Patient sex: M
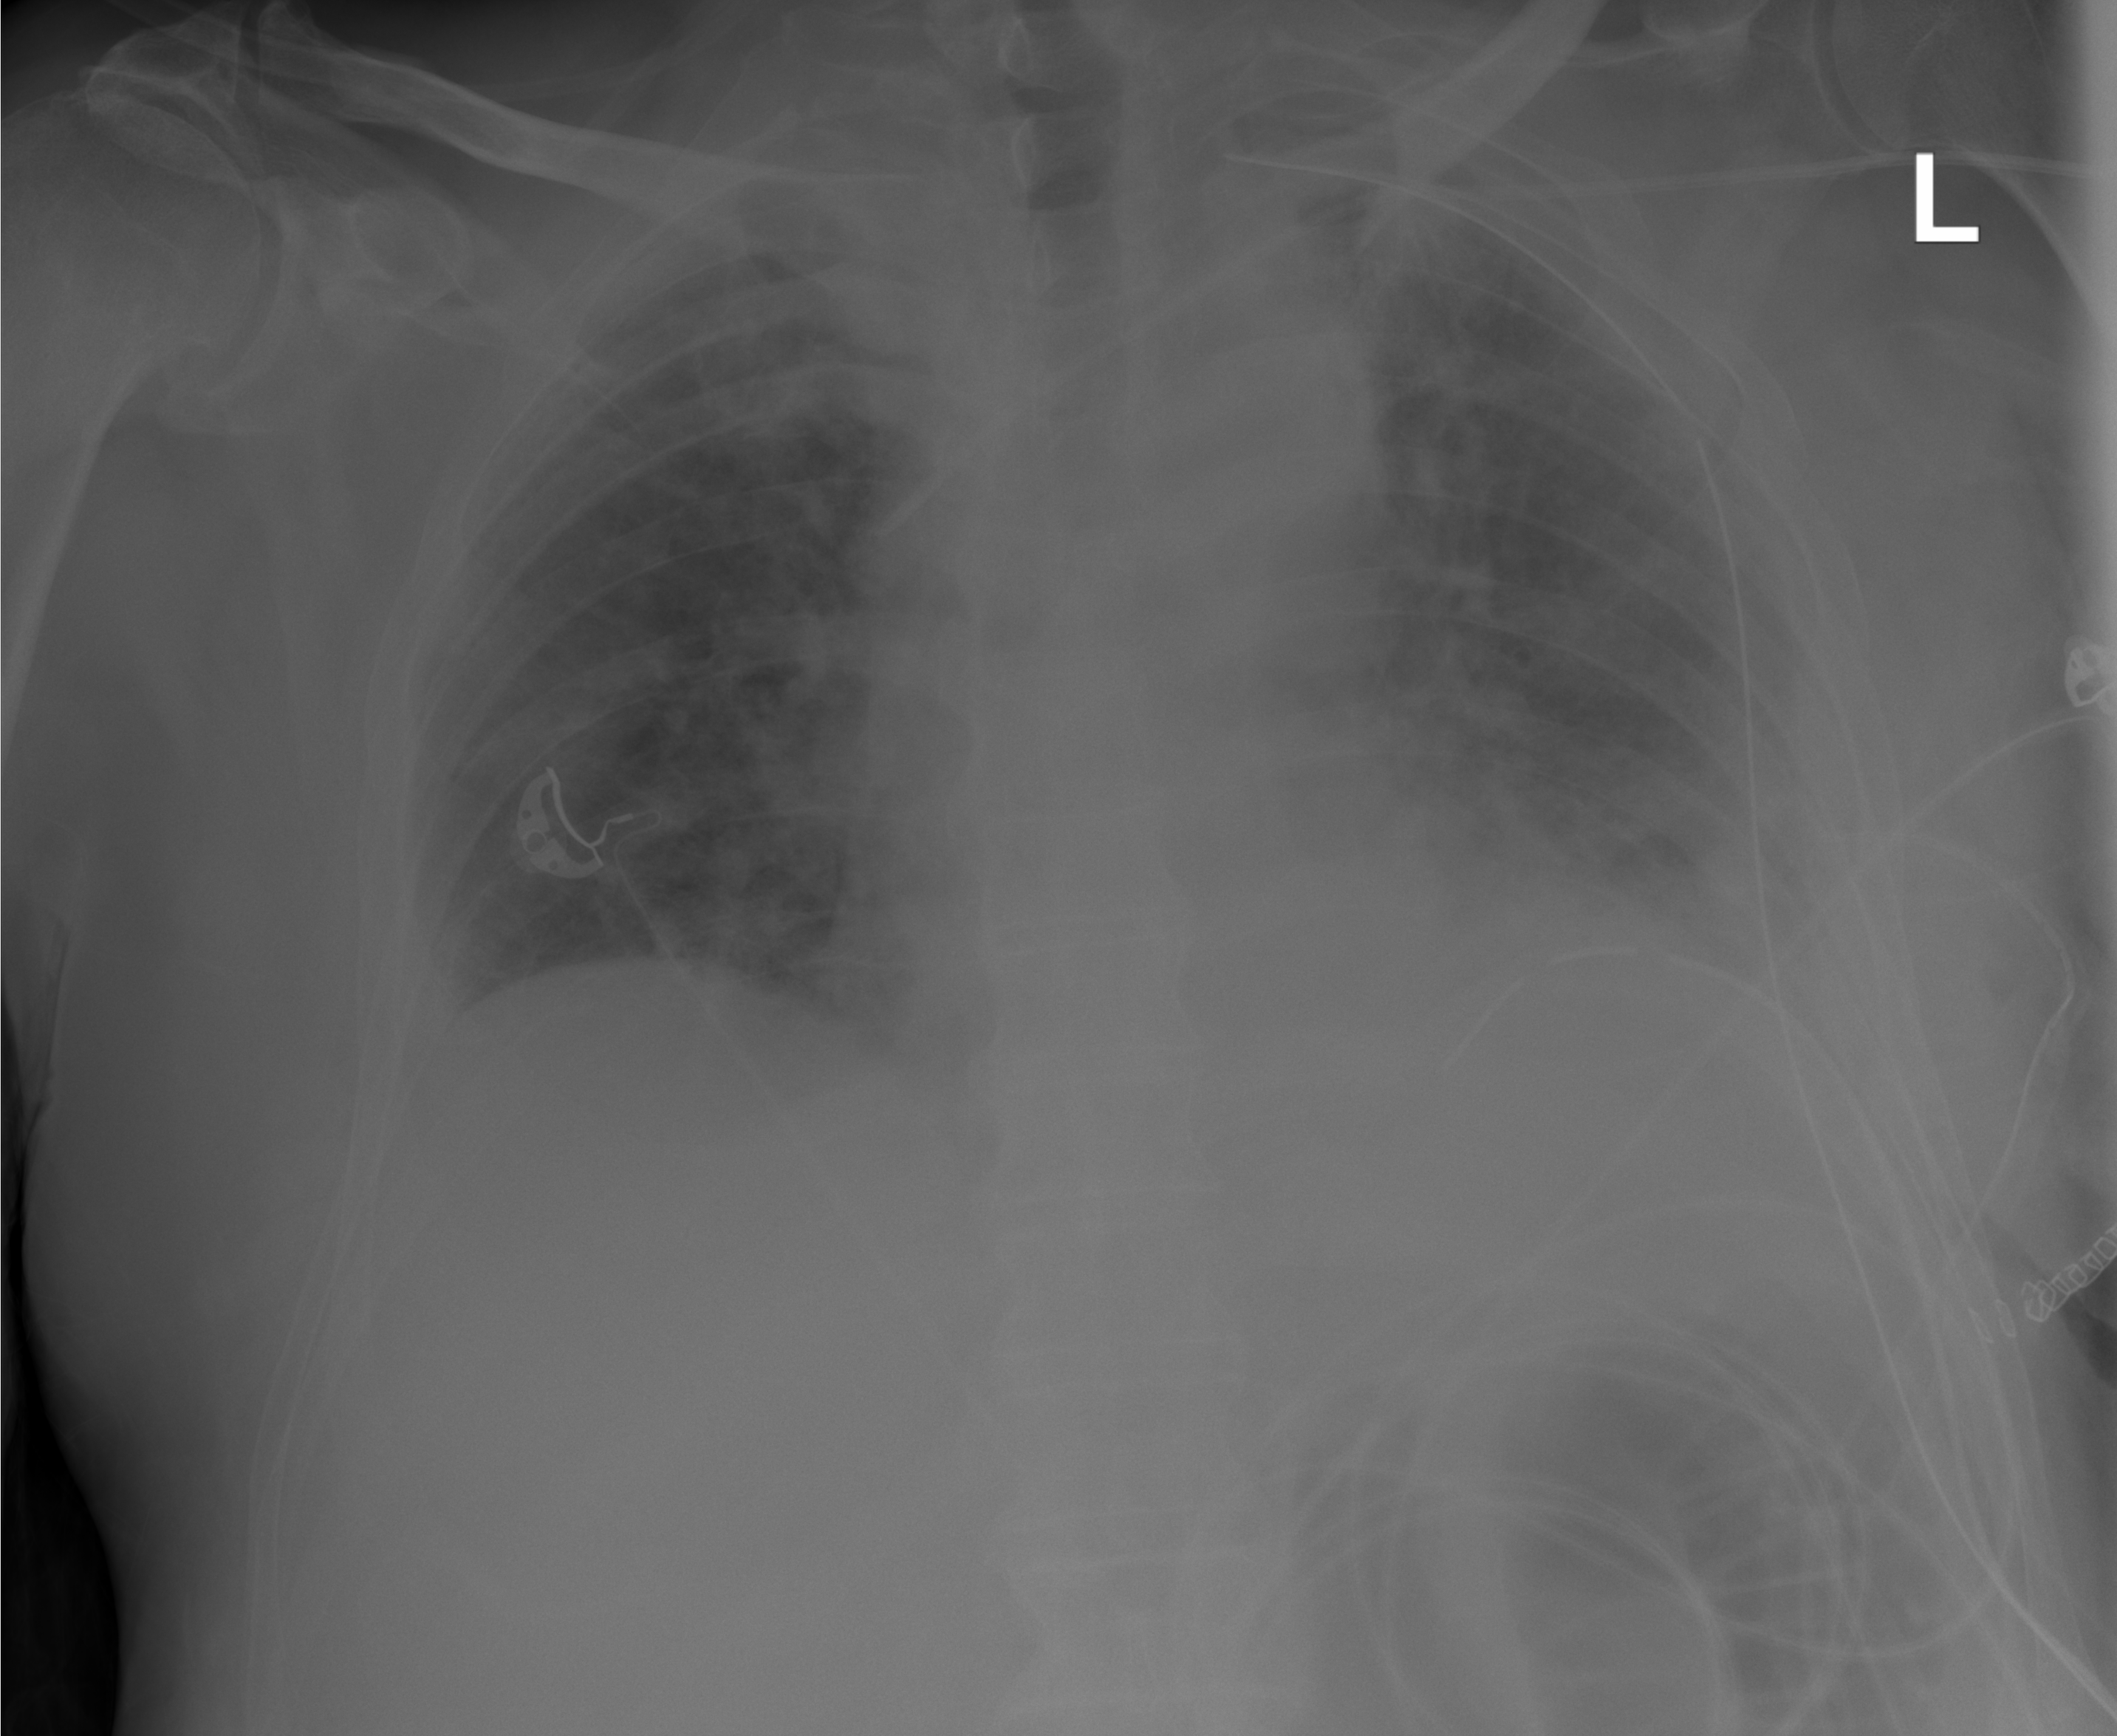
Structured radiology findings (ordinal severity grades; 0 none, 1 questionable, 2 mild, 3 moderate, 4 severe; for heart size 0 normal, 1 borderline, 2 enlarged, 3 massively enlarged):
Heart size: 0
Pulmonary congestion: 0
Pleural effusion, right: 0
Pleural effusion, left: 3
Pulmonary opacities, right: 3
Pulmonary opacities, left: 3
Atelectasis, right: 2
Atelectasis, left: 3